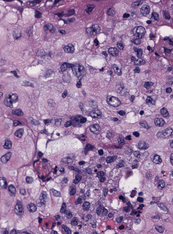
Tumor epithelial tissue: yes
Tumor-associated stroma tissue: no
Normal tissue: no